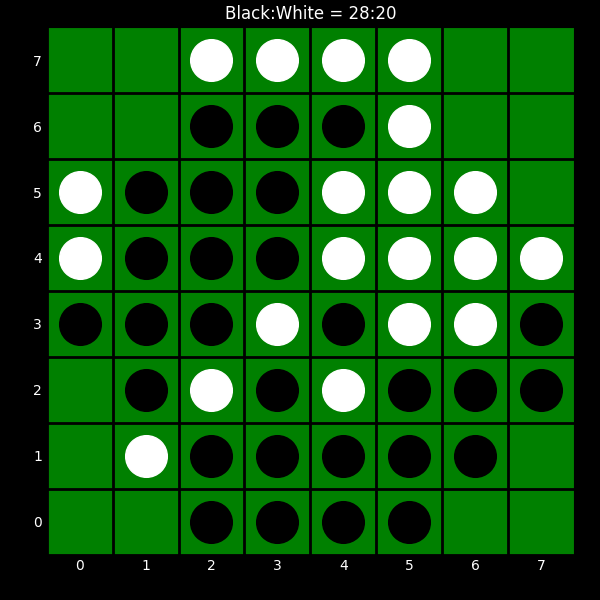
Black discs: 28
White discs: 20